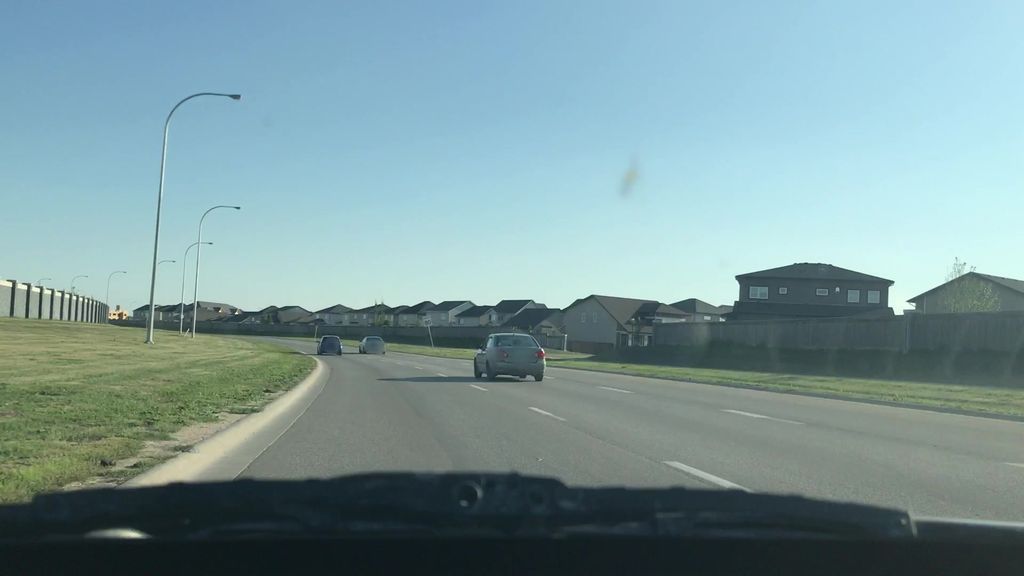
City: winnipeg